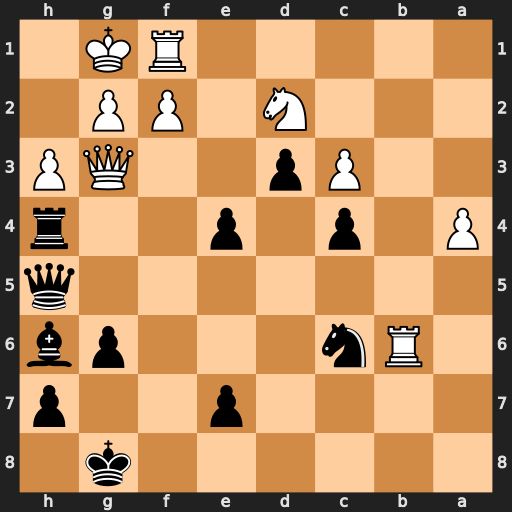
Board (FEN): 6k1/4p2p/1Rn3pb/7q/P1p1p2r/2Pp2QP/3N1PP1/5RK1
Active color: b
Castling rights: -
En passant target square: -
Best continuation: Bf4 Qxh4 Qxh4